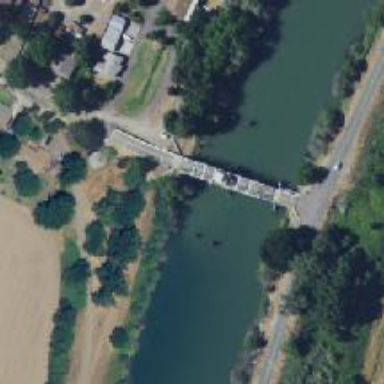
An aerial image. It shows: Swing bridge over residential road.